Question: I am trying to add an eeror message div after a class in jQuery using after() method.
My original HTML code is like this:
'''
<div class="input-group">
<span class="input-group-addon"> Name</span>
<input type="text" name="myname" id="myname" class="form-control" pattern="[A-Za-z ]+" autofocus="" required="" placeholder="Your Name">
</div>
'''
and I am using this jquery code
'''
$('.input-group :input[required]').each(function() {
if ($(this).val()==='') {
$(this).after('<div class="err">This is a Requierd Field</div>');
}
'''
after running the code the '.err' div been added to page but inside the '.input-group' but I need the add it that class ('.input-group'). Here is the source code:

I also tried to use the jQuery '.insertAfter()' method as :
'''
$('<div class="err">This is a Required Field</div>').insertAfter('.input-group');
'''
it inserted the div '.err' in required place , HOWEVER it is duplicating the div based on '.each()' function! for example if I have three inputs it loop three times for three element!
Can you please let me know how I can fix this?
Thanks
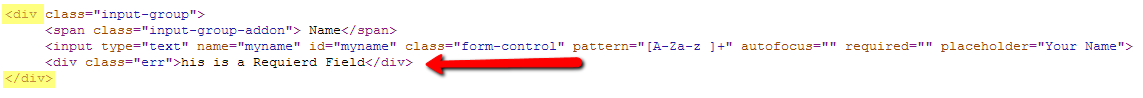
Answer: use 'parent()' or 'closest()'
'''
$('.input-group :input[required]').each(function() {
var $this=$(this);
if ($this.val()==='') {
$this.parent().after('<div class="err">This is a Requierd Field</div>');
}
});
'''
or
'''
$(this).closest('.input-group').after('<div class="err">This is a Requierd Field</div>');
'''